Here is the envelope spectrum of one vibration snapshot from a rolling-element bearing, with each characteristic fault-frequency family marked on the frequency axis. Diagnose the bearing from this image, choosing from: normal, inner_race, outer_race, ball.
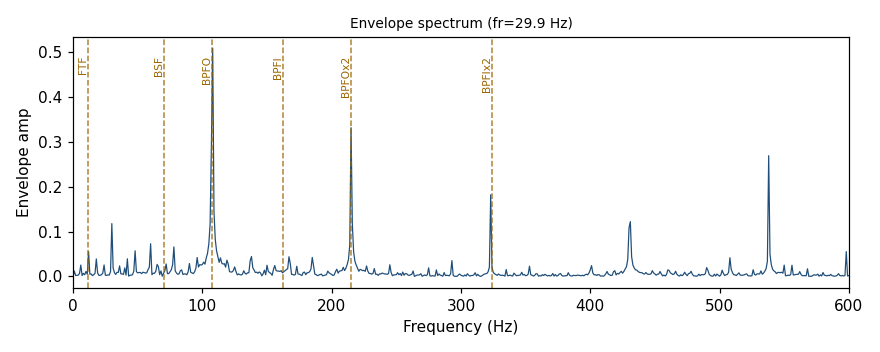
Answer: outer_race